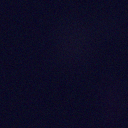
Screen state: off